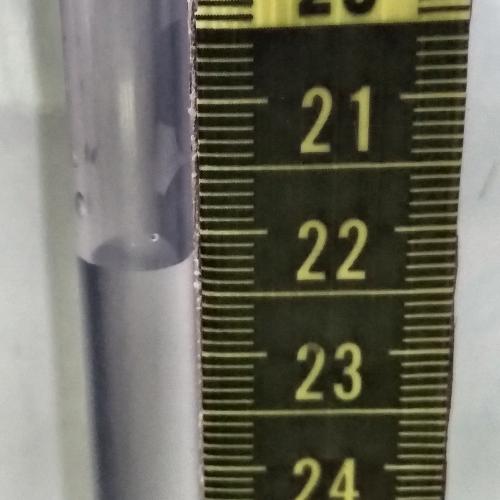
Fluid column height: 22.2 cm